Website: ulta-beauty
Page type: delivery-shipping
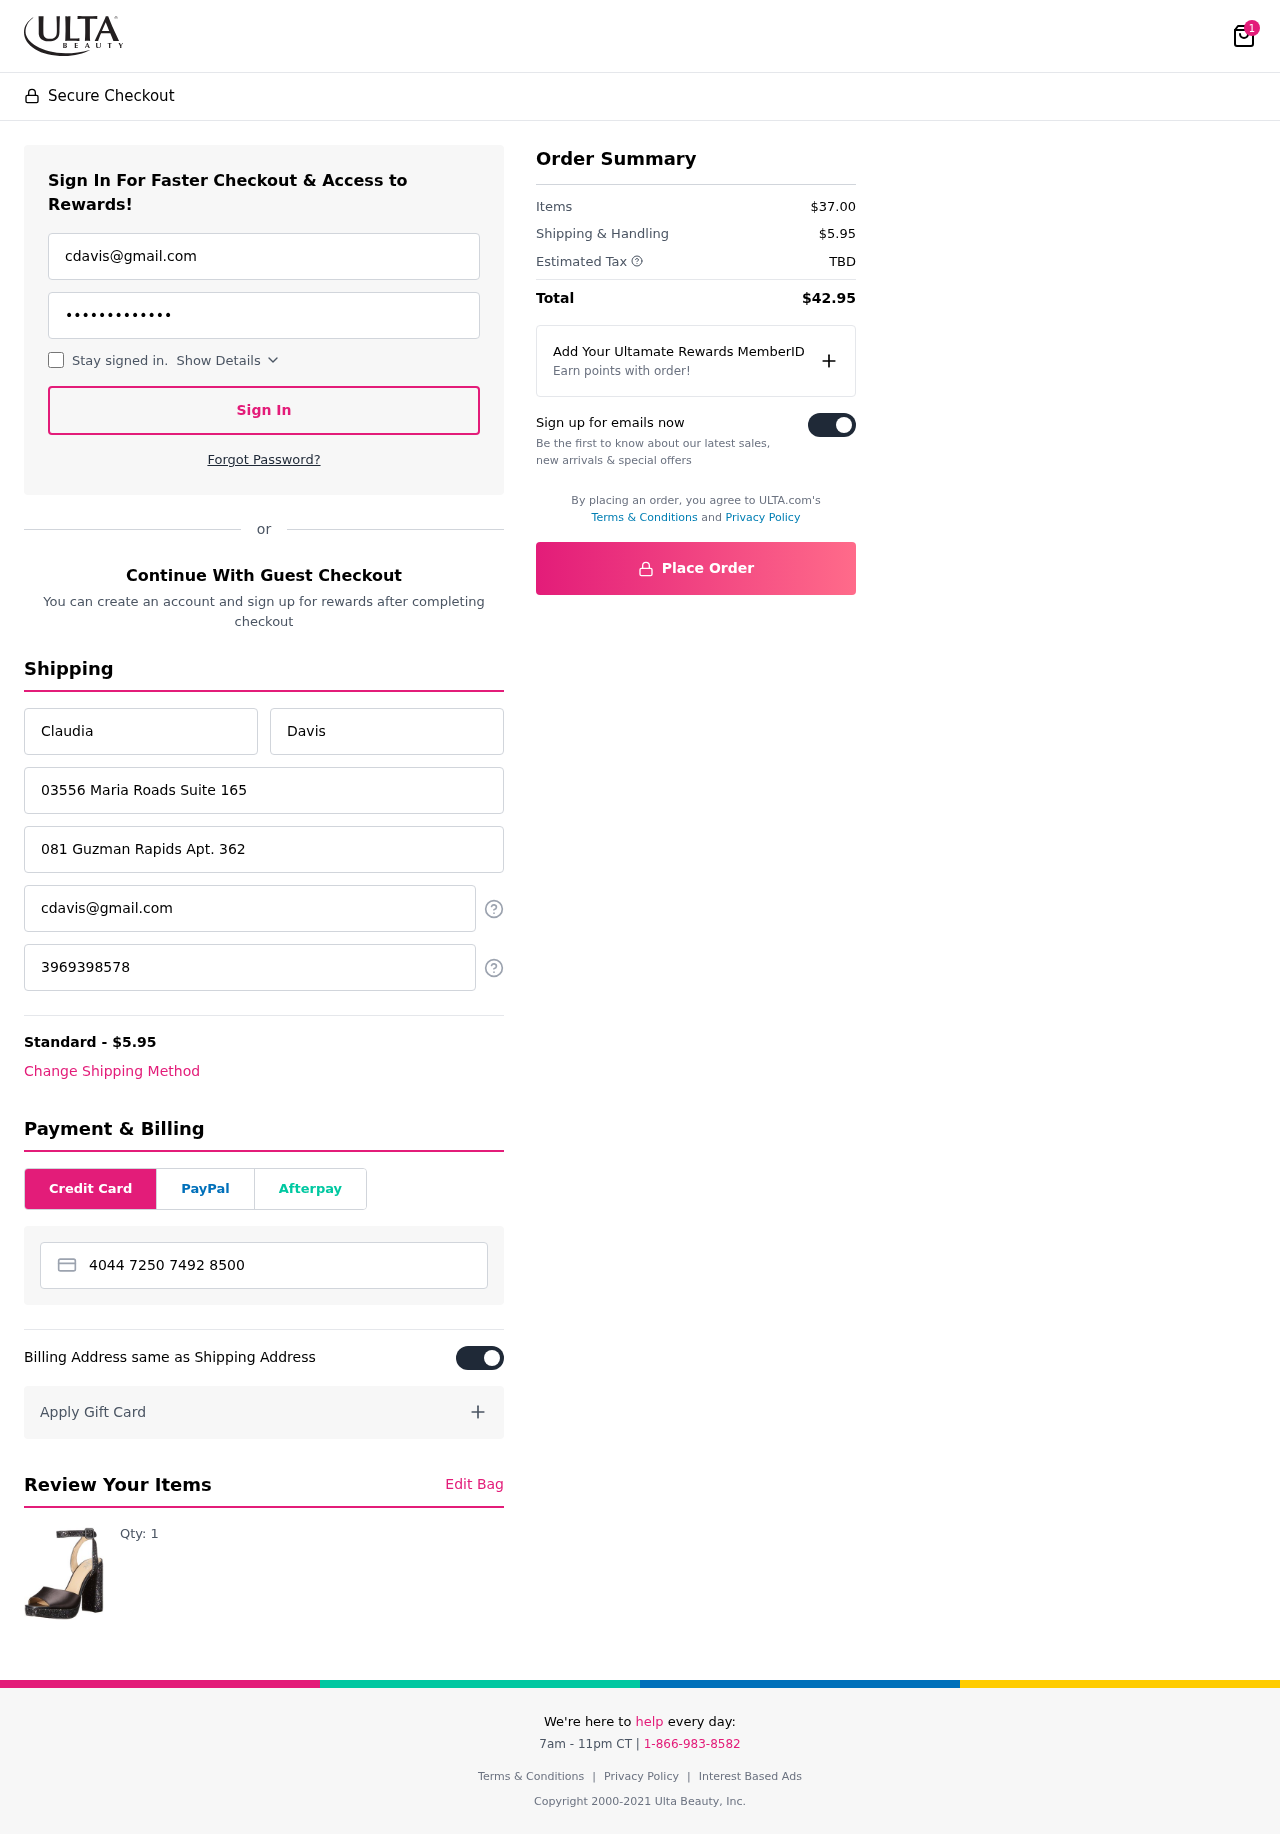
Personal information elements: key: PII_CARD_NUMBER
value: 4044 7250 7492 8500
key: PII_EMAIL
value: cdavis@gmail.com
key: PII_EMAIL2
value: cdavis@gmail.com
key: PII_FIRSTNAME
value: Claudia
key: PII_LASTNAME
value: Davis
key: PII_PHONE
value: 3969398578
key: PII_STREET
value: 03556 Maria Roads Suite 165
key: PII_STREET2
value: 081 Guzman Rapids Apt. 362
Product elements: key: PRODUCT1_QUANTITY
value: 1
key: PRODUCT1
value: Qty: 1
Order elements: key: ORDER_NUM_ITEMS
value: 1
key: ORDER_SHIPPING_COST
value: $5.95
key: ORDER_SUBTOTAL
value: $37.00
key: ORDER_TAX
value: TBD
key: ORDER_TOTAL
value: $42.95